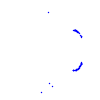
Particle: kaon